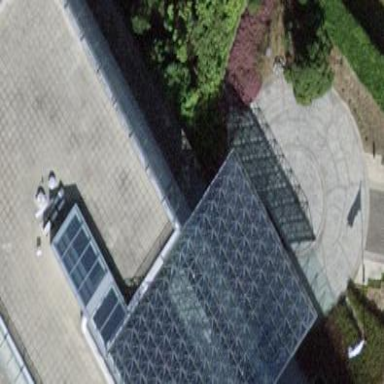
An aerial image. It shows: View of roof of building.